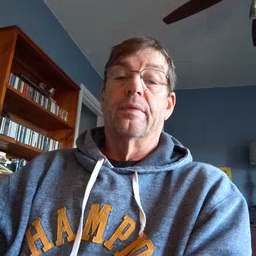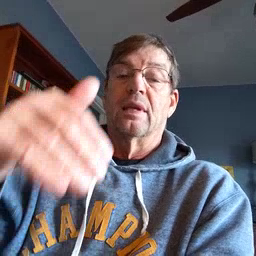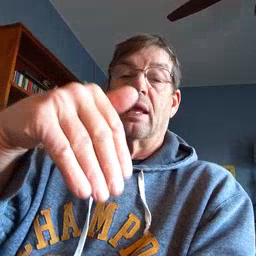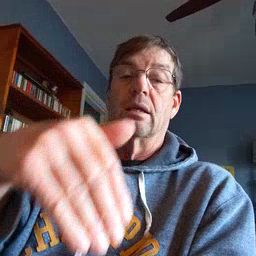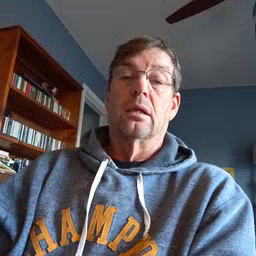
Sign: night